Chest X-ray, PA view. Patient: 39 years old, sex M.
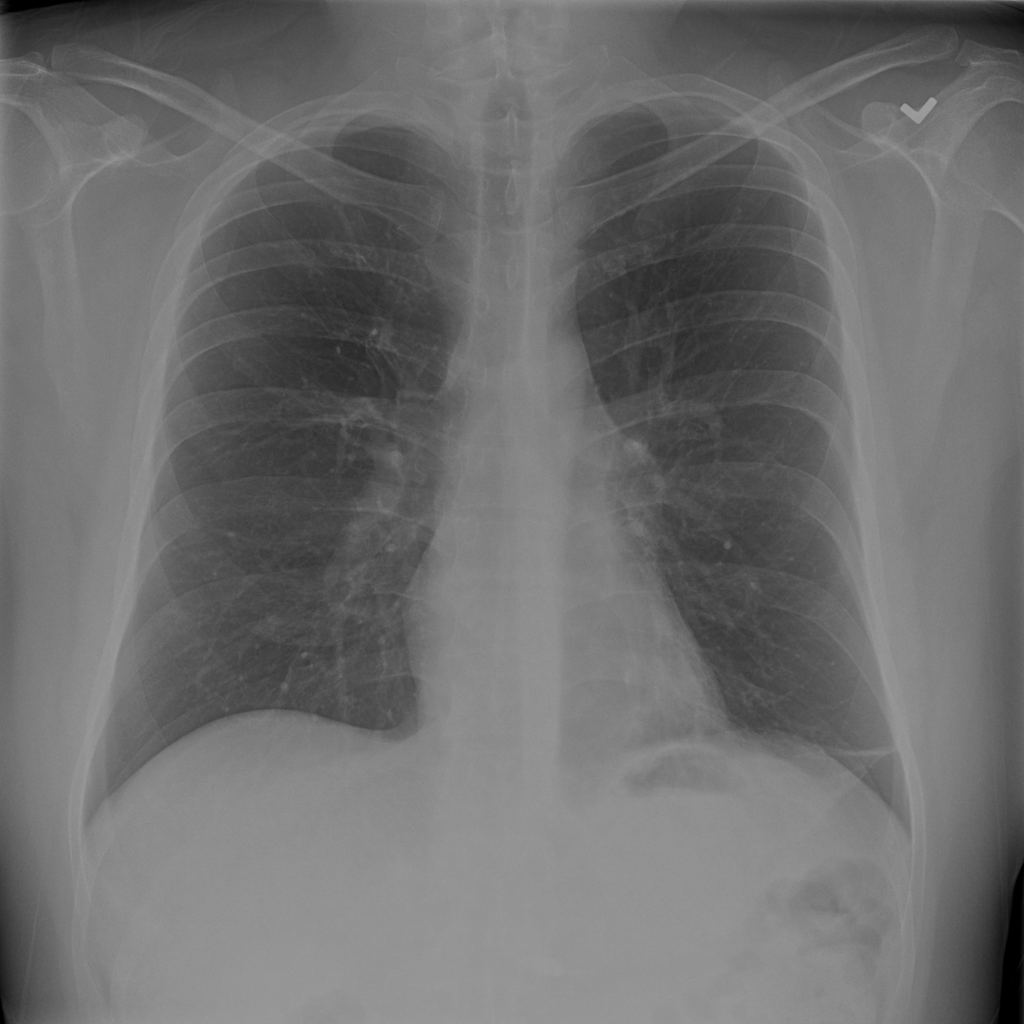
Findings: No Finding